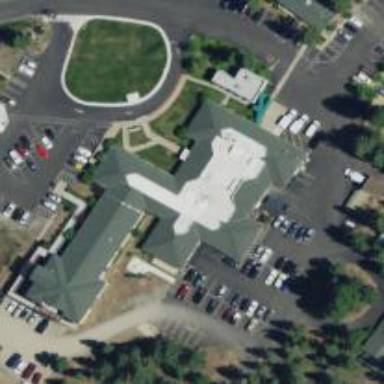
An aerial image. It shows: Hospital offering healthcare services.